Question: I'm running my app code on one computer and it works just like it should, the menubar is intractable. However, when I run it on another computer the menubar is greyed out. Both computers have OS X 10.10 and Xcode 6. Where might the error be? Some local setting or something?

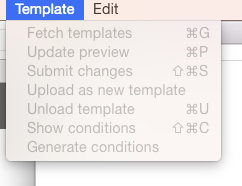
Answer: Turns out the computer that caused issues was not running the latest version of Xcode (6.1) so I could not set the deployment target to 10.10. It was set to 10.9 and that caused the compatibility issues. Silly